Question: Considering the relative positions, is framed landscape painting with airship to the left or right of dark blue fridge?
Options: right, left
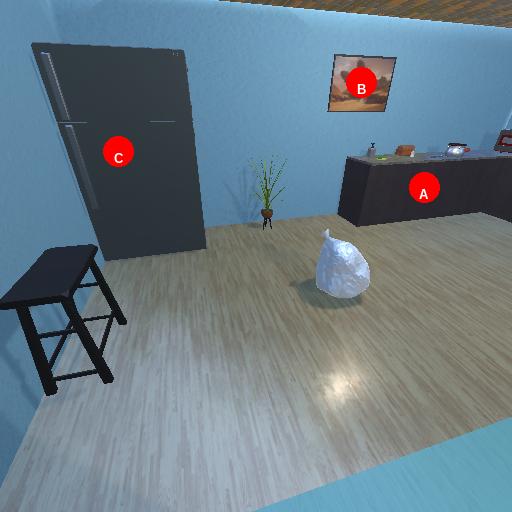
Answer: right